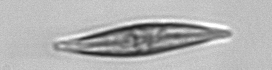
Label: Pleurosigma